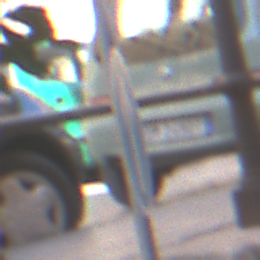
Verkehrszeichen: VorgeschriebeneFahrtrichtungGeradeaus
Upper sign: Vorfahrtsstrasse
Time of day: MorningAfternoon
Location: Outdoor (Urban)
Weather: Clear
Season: NotSpecified
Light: Natural